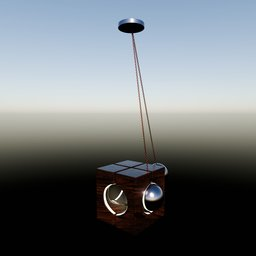
Label: lighting